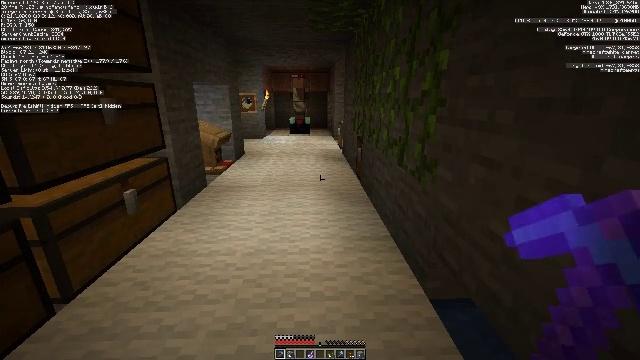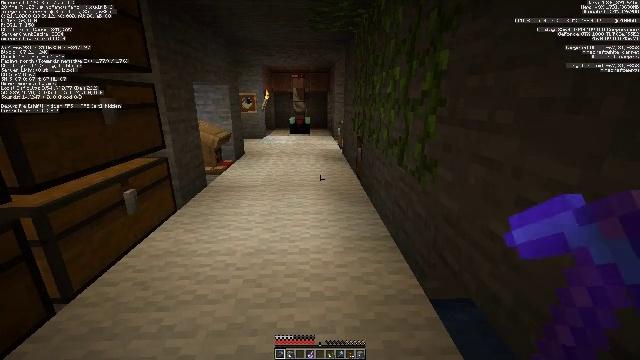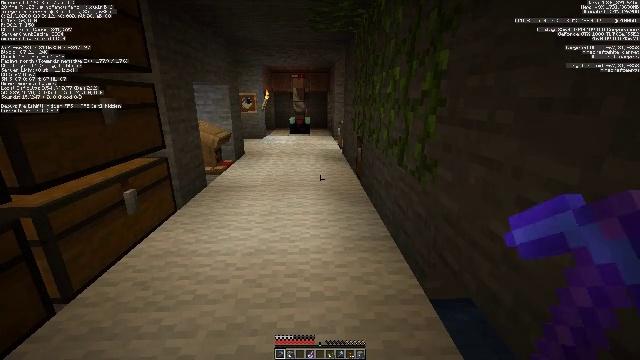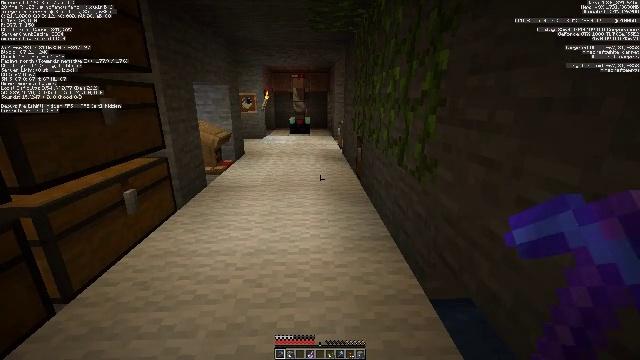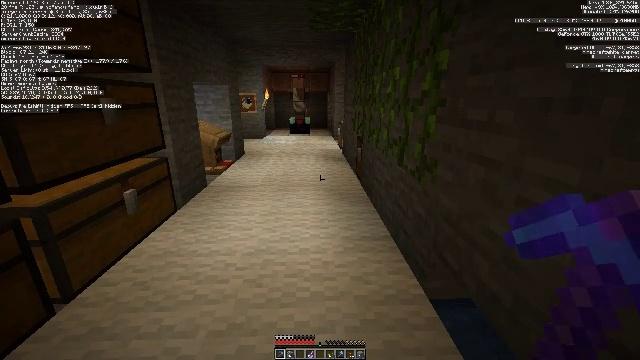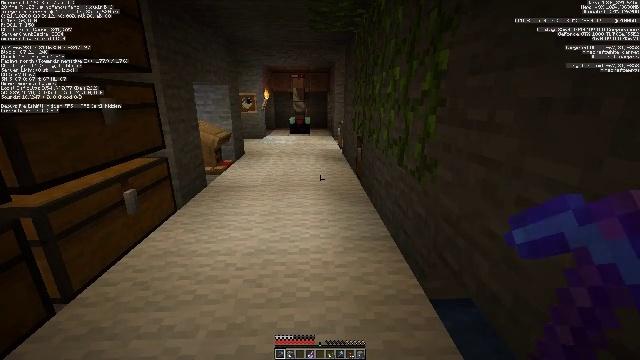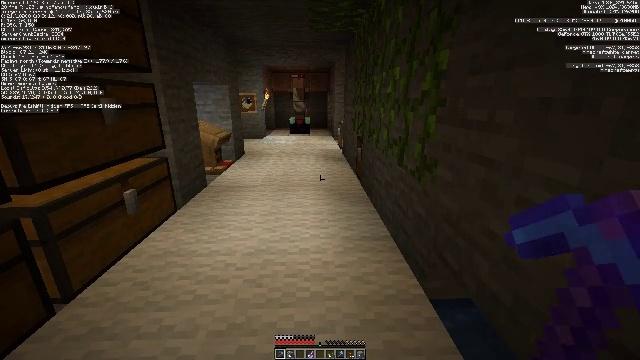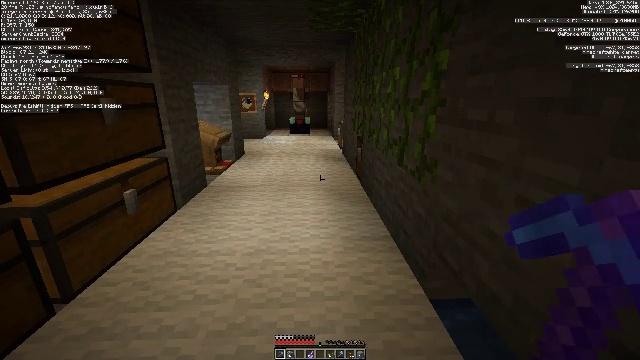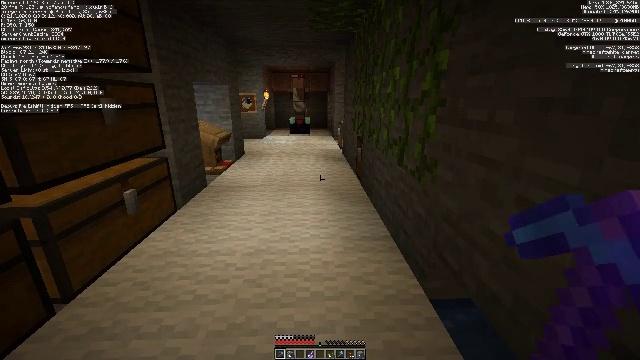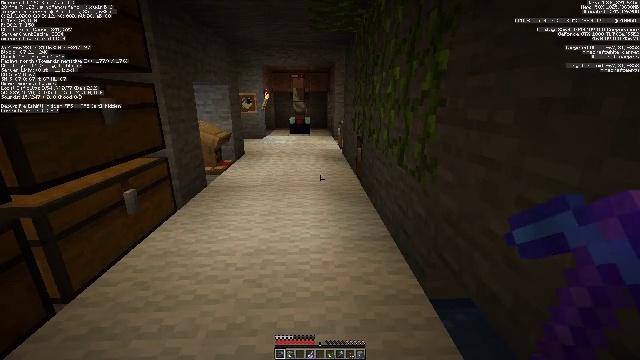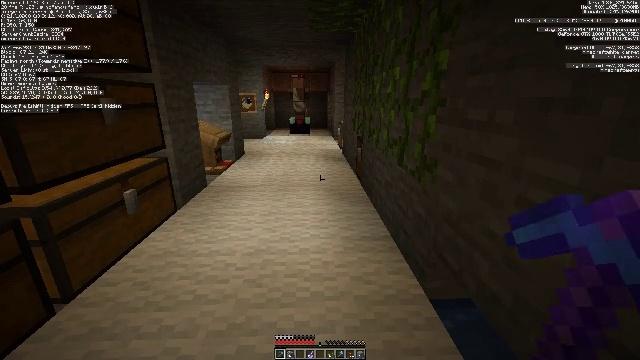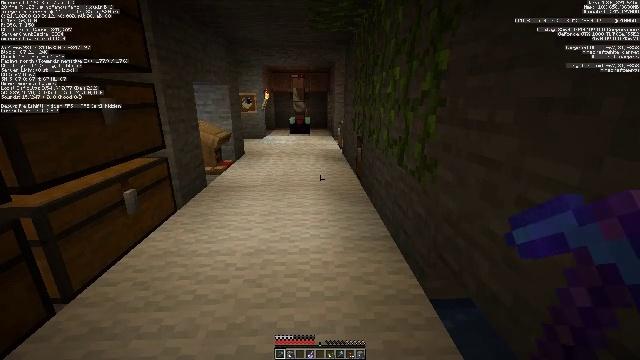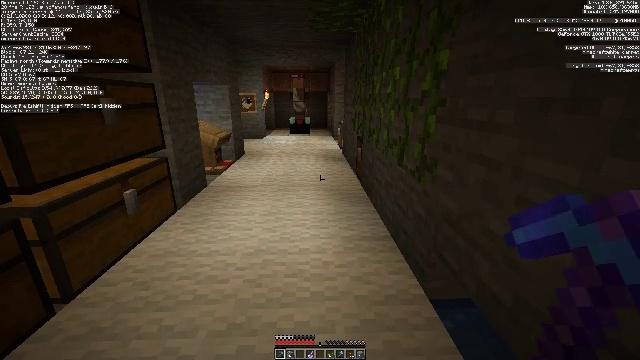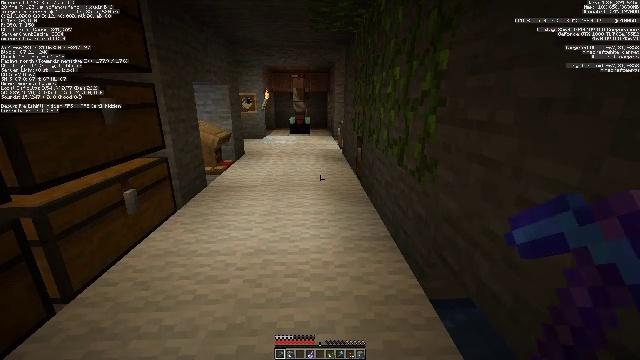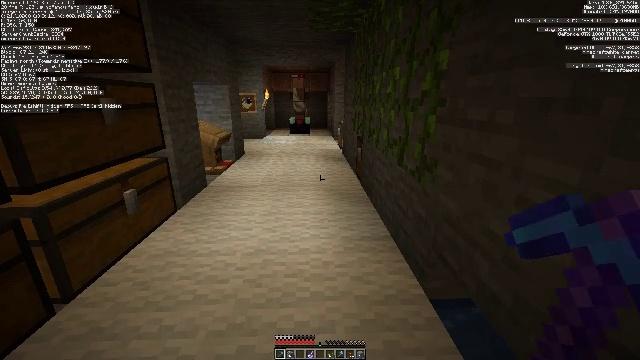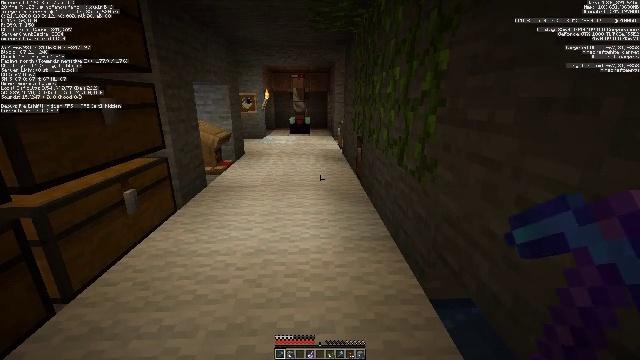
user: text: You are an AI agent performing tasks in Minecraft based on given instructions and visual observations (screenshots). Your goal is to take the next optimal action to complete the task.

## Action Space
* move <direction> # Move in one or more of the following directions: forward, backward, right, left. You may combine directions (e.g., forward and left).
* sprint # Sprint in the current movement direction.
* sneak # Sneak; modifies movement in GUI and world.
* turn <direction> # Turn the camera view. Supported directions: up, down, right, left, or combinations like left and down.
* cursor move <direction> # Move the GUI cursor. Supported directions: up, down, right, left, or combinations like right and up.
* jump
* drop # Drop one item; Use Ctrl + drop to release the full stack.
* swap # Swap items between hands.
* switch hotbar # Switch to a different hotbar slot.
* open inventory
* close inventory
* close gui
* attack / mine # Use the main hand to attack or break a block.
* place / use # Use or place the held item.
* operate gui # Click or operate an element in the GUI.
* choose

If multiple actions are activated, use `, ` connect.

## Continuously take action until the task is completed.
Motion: motion action
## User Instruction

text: Collect your yellow shulker box.
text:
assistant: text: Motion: no_op
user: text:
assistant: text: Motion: no_op
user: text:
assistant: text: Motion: no_op
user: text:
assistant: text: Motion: no_op
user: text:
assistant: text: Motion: no_op
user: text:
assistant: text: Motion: no_op
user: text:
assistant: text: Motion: no_op
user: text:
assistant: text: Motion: no_op
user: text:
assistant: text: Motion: no_op
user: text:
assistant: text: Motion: no_op
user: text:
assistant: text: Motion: no_op
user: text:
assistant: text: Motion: no_op
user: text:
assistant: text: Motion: no_op
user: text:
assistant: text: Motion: no_op
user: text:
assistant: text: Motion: no_op
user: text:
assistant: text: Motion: no_op
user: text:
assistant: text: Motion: no_op
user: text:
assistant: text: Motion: no_op
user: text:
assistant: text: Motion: no_op
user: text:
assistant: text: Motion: no_op
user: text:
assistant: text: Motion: no_op
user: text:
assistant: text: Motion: no_op
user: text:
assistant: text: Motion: no_op
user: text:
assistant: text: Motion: no_op
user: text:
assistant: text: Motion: no_op
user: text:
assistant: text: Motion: no_op
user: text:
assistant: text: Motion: no_op
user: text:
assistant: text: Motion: no_op
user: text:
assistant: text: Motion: no_op
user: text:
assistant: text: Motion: no_op